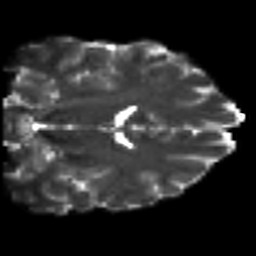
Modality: T2w
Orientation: coronal
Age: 21
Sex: female
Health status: healthy
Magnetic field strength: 3 T
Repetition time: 8.4 s
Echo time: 0.0926 s